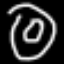
Label: donut